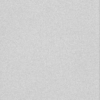
Label: dusty